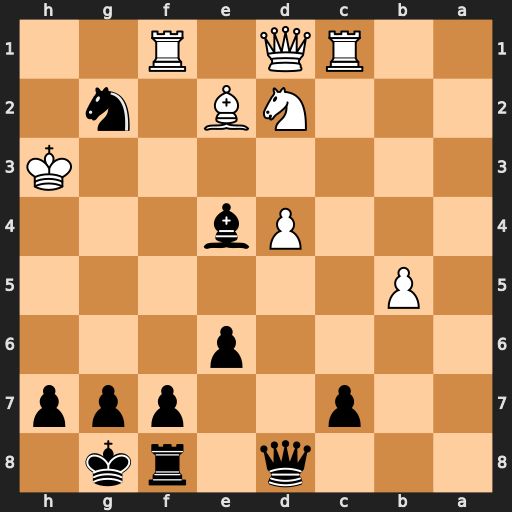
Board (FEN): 3q1rk1/2p2ppp/4p3/1P6/3Pb3/7K/3NB1n1/2RQ1R2
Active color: b
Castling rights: -
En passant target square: -
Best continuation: Qh4#